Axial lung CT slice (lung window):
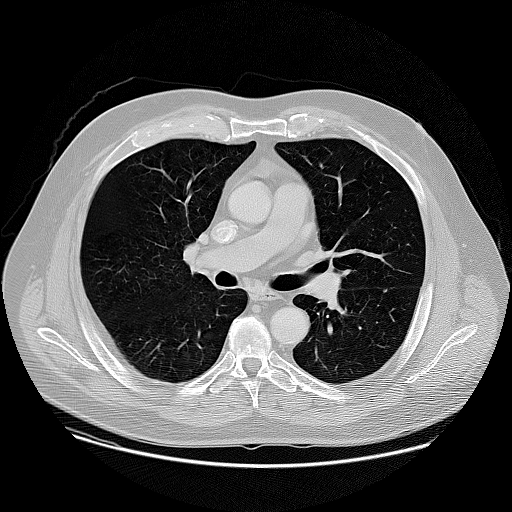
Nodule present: no